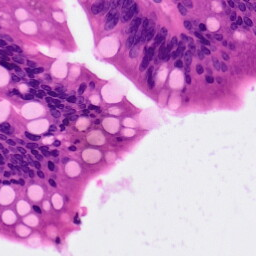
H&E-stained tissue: Pancreatic